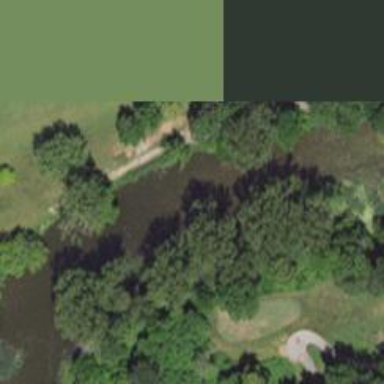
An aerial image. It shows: Path for both roads and golfers.